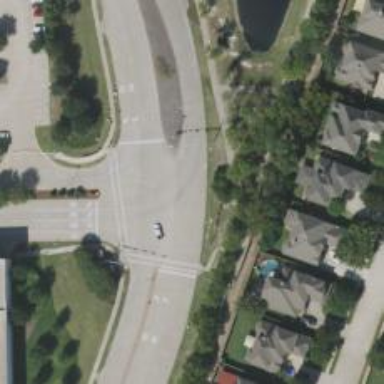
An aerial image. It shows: Tertiary road with separate sidewalk.